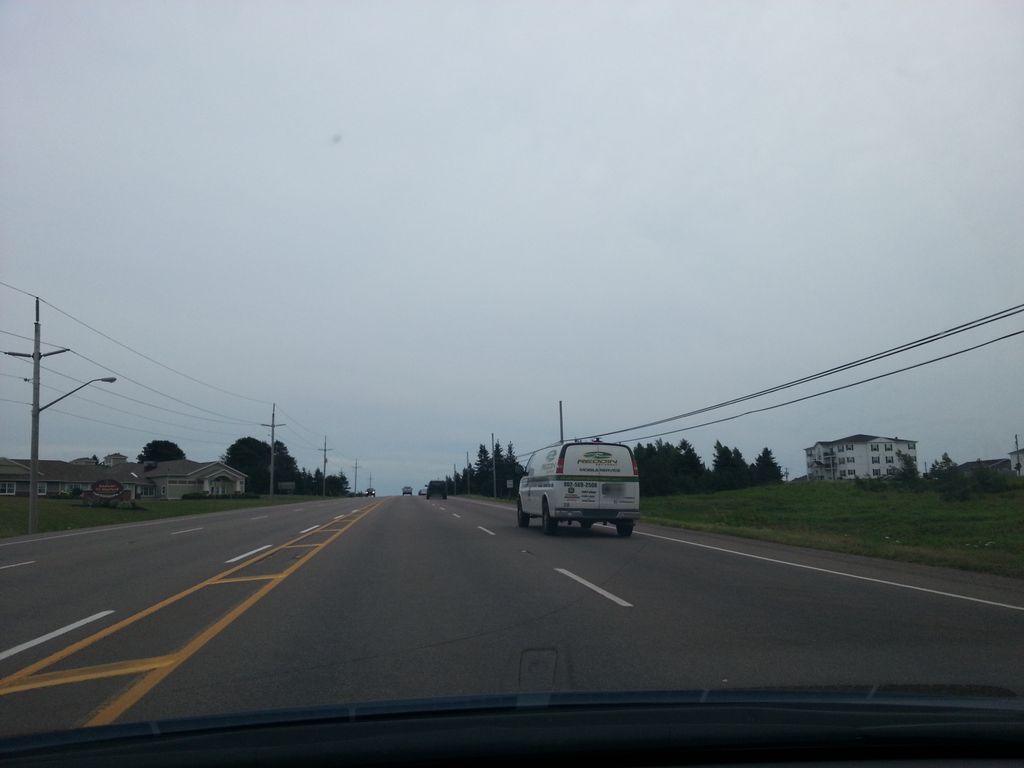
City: charlottetown